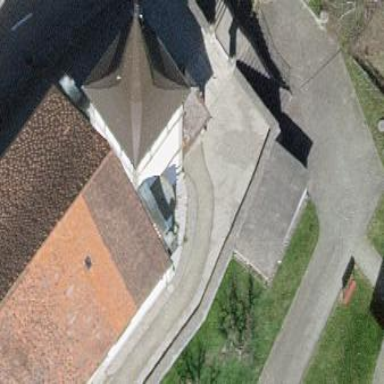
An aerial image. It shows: Bell tower that is part of building.